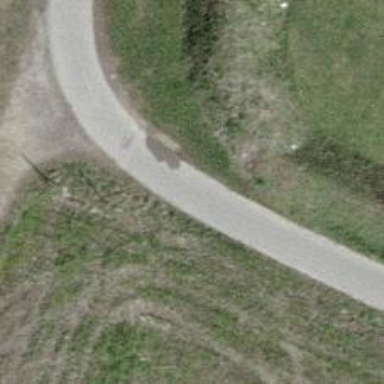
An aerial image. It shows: Path with asphalt surface of excellent quality.